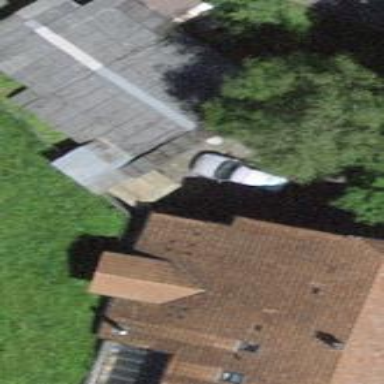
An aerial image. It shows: Garage building.